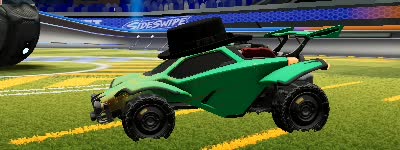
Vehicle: octane